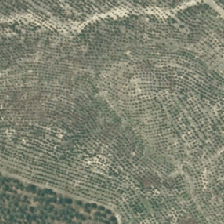
Land cover: harvested_forest